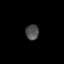
Tissue: skin
Cell type: Fibroblasts
Senescence score: 0.7559
Nuclear area (px): 197
Mean DAPI intensity: 77.67